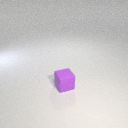
small purple rubber cube